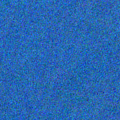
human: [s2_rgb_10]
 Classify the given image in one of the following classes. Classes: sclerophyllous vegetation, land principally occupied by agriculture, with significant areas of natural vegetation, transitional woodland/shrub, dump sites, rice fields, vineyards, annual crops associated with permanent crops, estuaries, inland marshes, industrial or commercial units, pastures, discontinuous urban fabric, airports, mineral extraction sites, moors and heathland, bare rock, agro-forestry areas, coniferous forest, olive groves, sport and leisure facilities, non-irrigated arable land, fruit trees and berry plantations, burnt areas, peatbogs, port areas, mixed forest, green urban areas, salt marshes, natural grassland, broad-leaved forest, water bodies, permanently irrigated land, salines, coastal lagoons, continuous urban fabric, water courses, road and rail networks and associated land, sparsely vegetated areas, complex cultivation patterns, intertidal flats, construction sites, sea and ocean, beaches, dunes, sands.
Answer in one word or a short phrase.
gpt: sea and ocean